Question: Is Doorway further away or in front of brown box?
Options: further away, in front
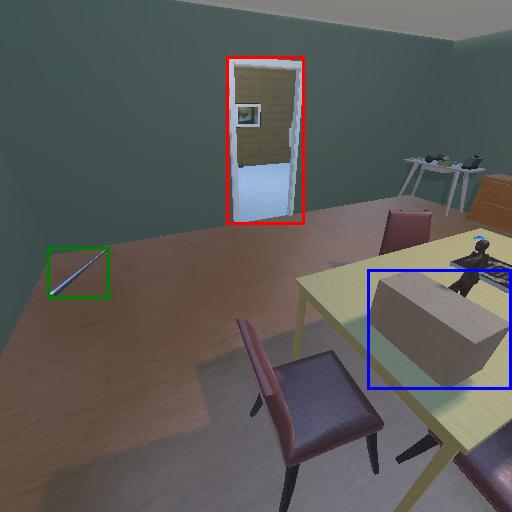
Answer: further away